Question: Shouldn't this convention be in reverse?
Desktop app config
'''
cfg.width = 454;
cfg.height = 756;
'''
//Logcat also shows what's expected
'''
Gdx.app.log("height",Integer.toString(Gdx.graphics.getHeight()));.//756
Gdx.app.log("width",Integer.toString(Gdx.graphics.getWidth()));//454
'''
but then this:
'''
shapeRenderer.line(40, 400, 700, 400);
'''
produces this line:

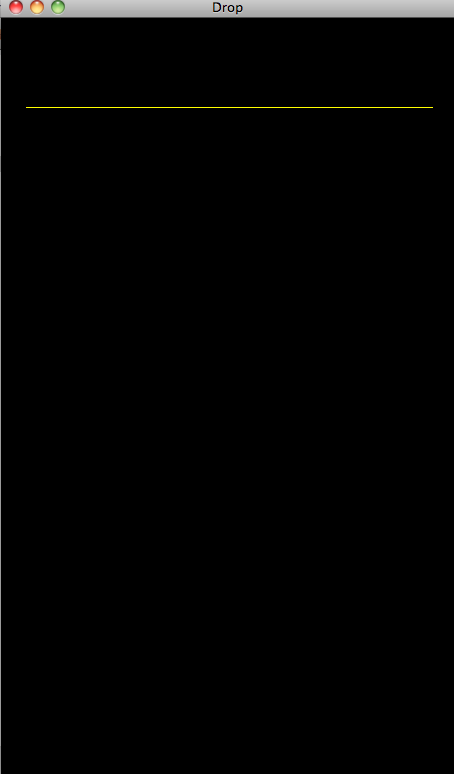
Answer: By default no. LIBGDX uses OpenGL's default origin in the bottom left corner, with Y going up and X going right.
Your camera could be messed up.
Looks like you're running this on Mac. You using RoboVM or Mono? RoboVM support is very new. Its possible there's some bug.